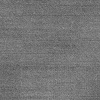
Atmospheric dust classification: dusty